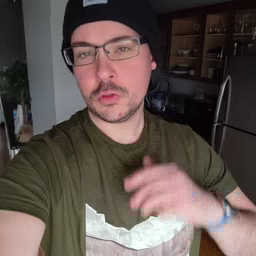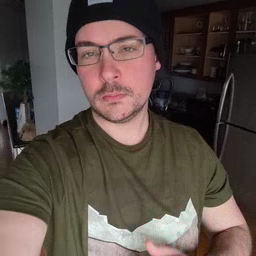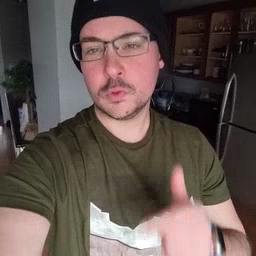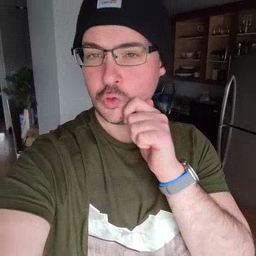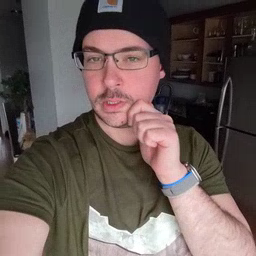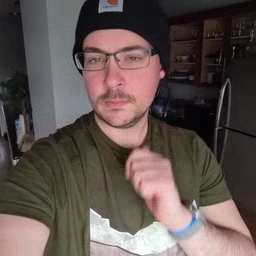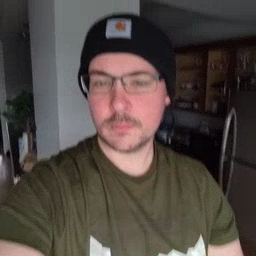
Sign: cheek